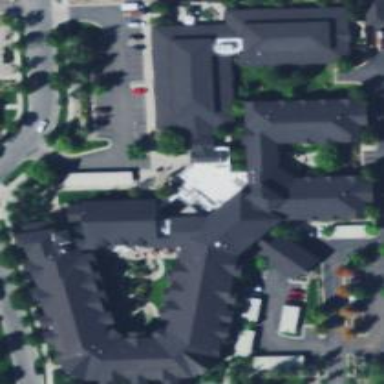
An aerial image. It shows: Building.